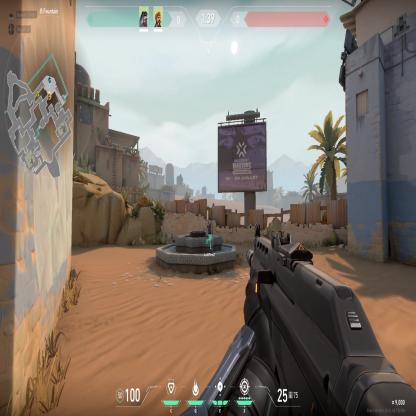
Label: teammate